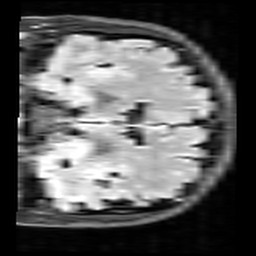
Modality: FLAIR
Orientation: coronal
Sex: female
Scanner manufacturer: siemens
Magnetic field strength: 3 T
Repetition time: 10 s
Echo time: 0.09 s